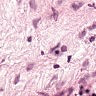
Metastatic tissue present: no